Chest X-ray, AP view. Patient: 63 years old, sex M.
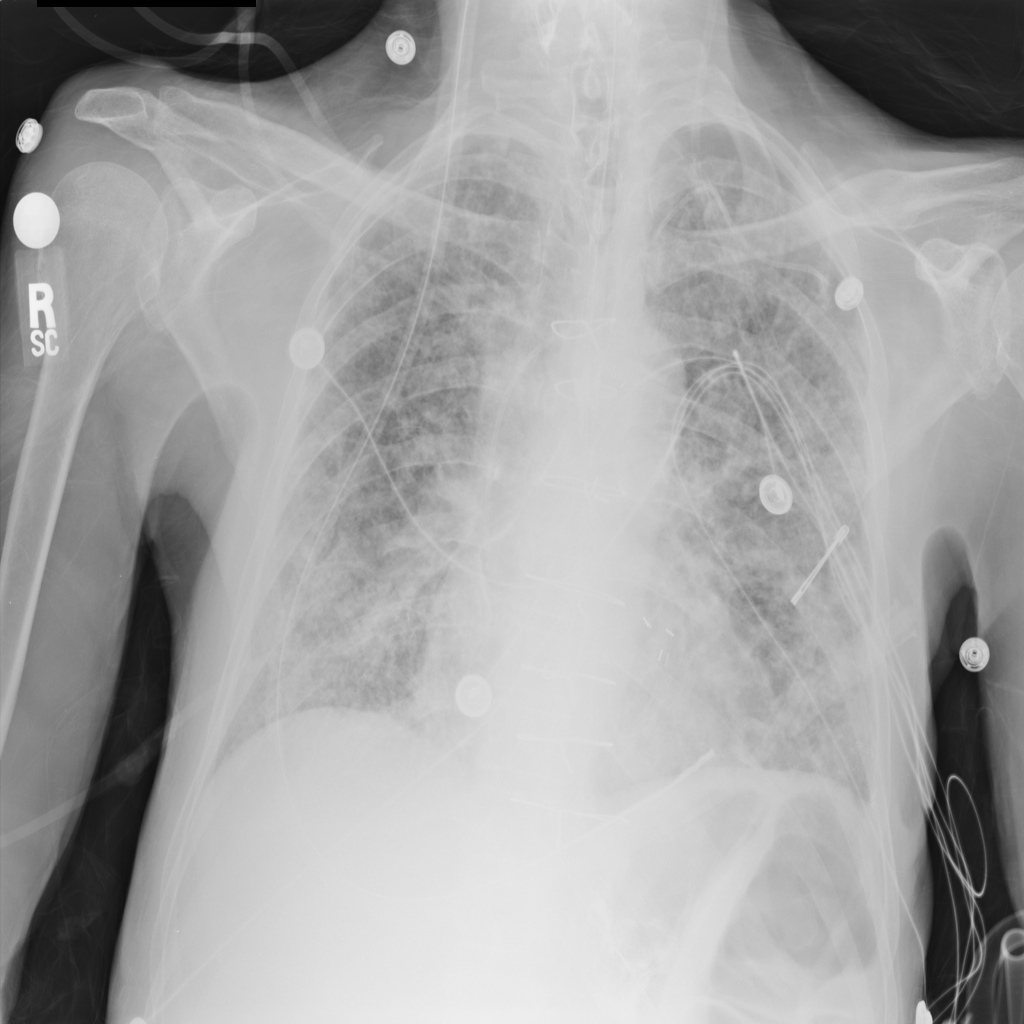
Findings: No Finding